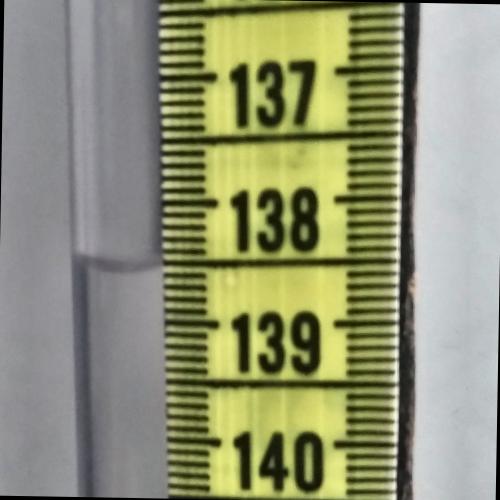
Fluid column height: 138.5 cm